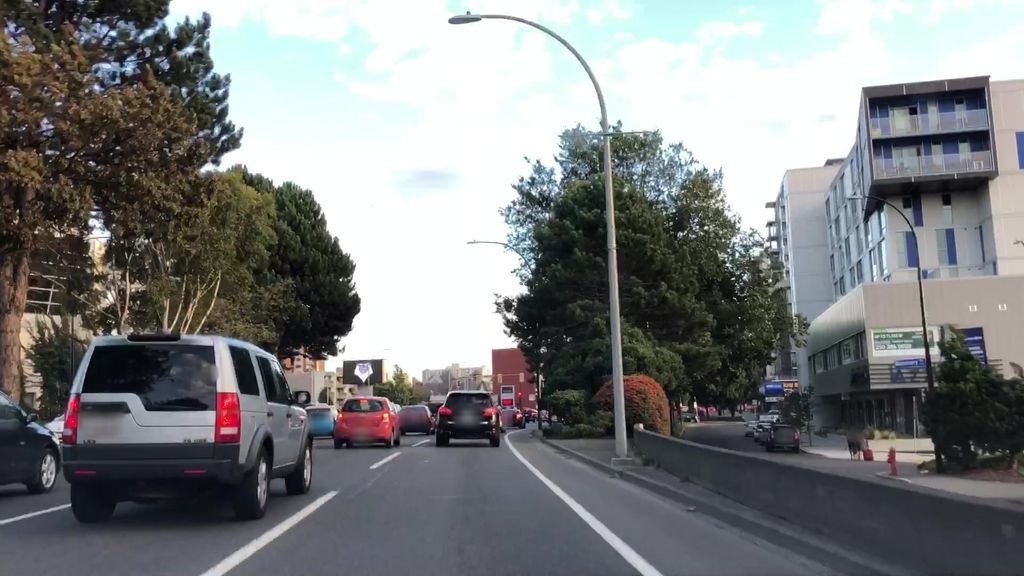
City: victoria